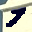
Label: 7